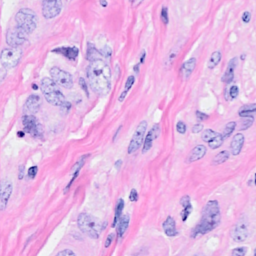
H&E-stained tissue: Breast